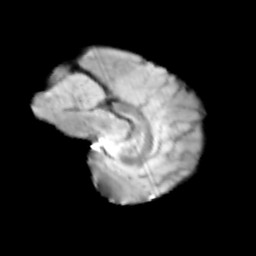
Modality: T2w
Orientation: sagittal
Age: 12
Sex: male
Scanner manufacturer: siemens
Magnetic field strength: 3 T
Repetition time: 3.8 s
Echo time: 0.07 s